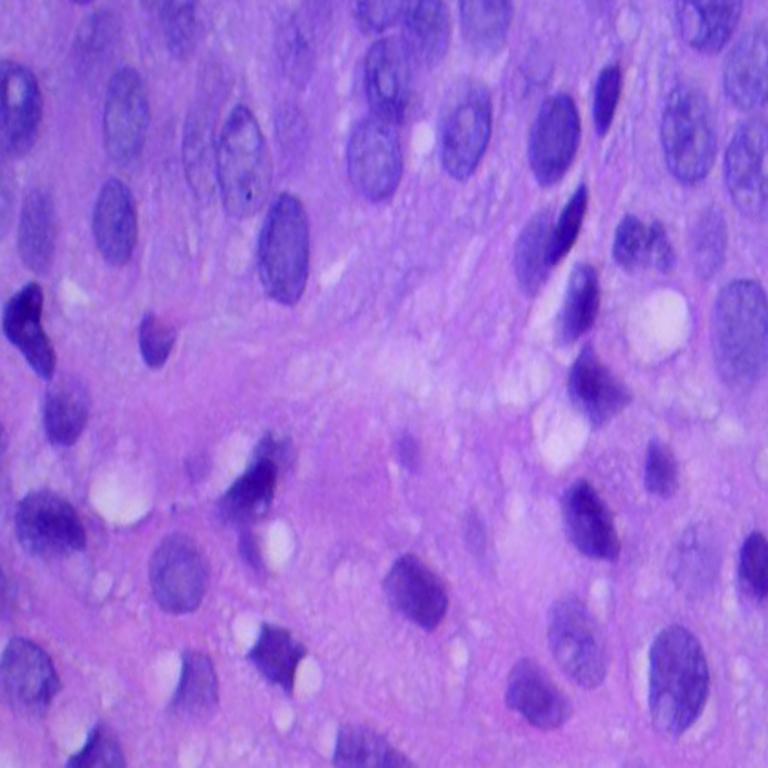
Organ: lung
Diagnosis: squamous carcinomas